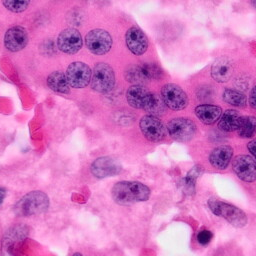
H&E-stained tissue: Pancreatic